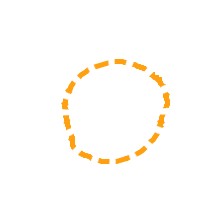
Shape: circle